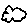
Label: cloud